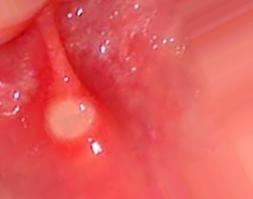
Condition: Mouth Ulcer